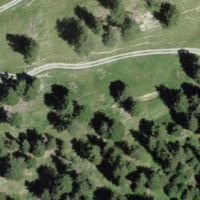
EUNIS habitat code: 43
Species observed at this site:
Juniperus communis